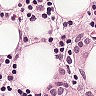
Metastatic tissue present: yes